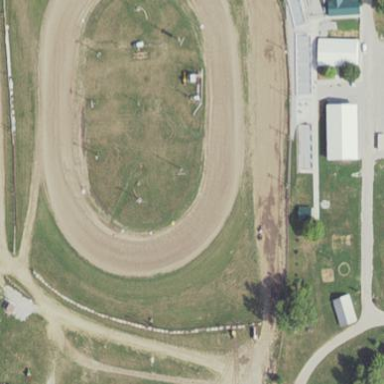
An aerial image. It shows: Raceway for motor sports.